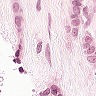
Metastatic tissue present: yes